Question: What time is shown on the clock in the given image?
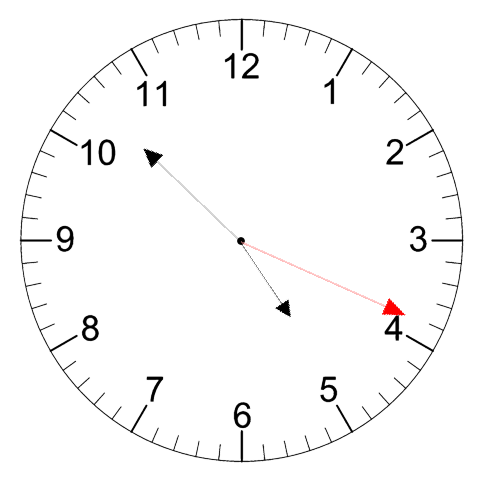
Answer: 04:52:19